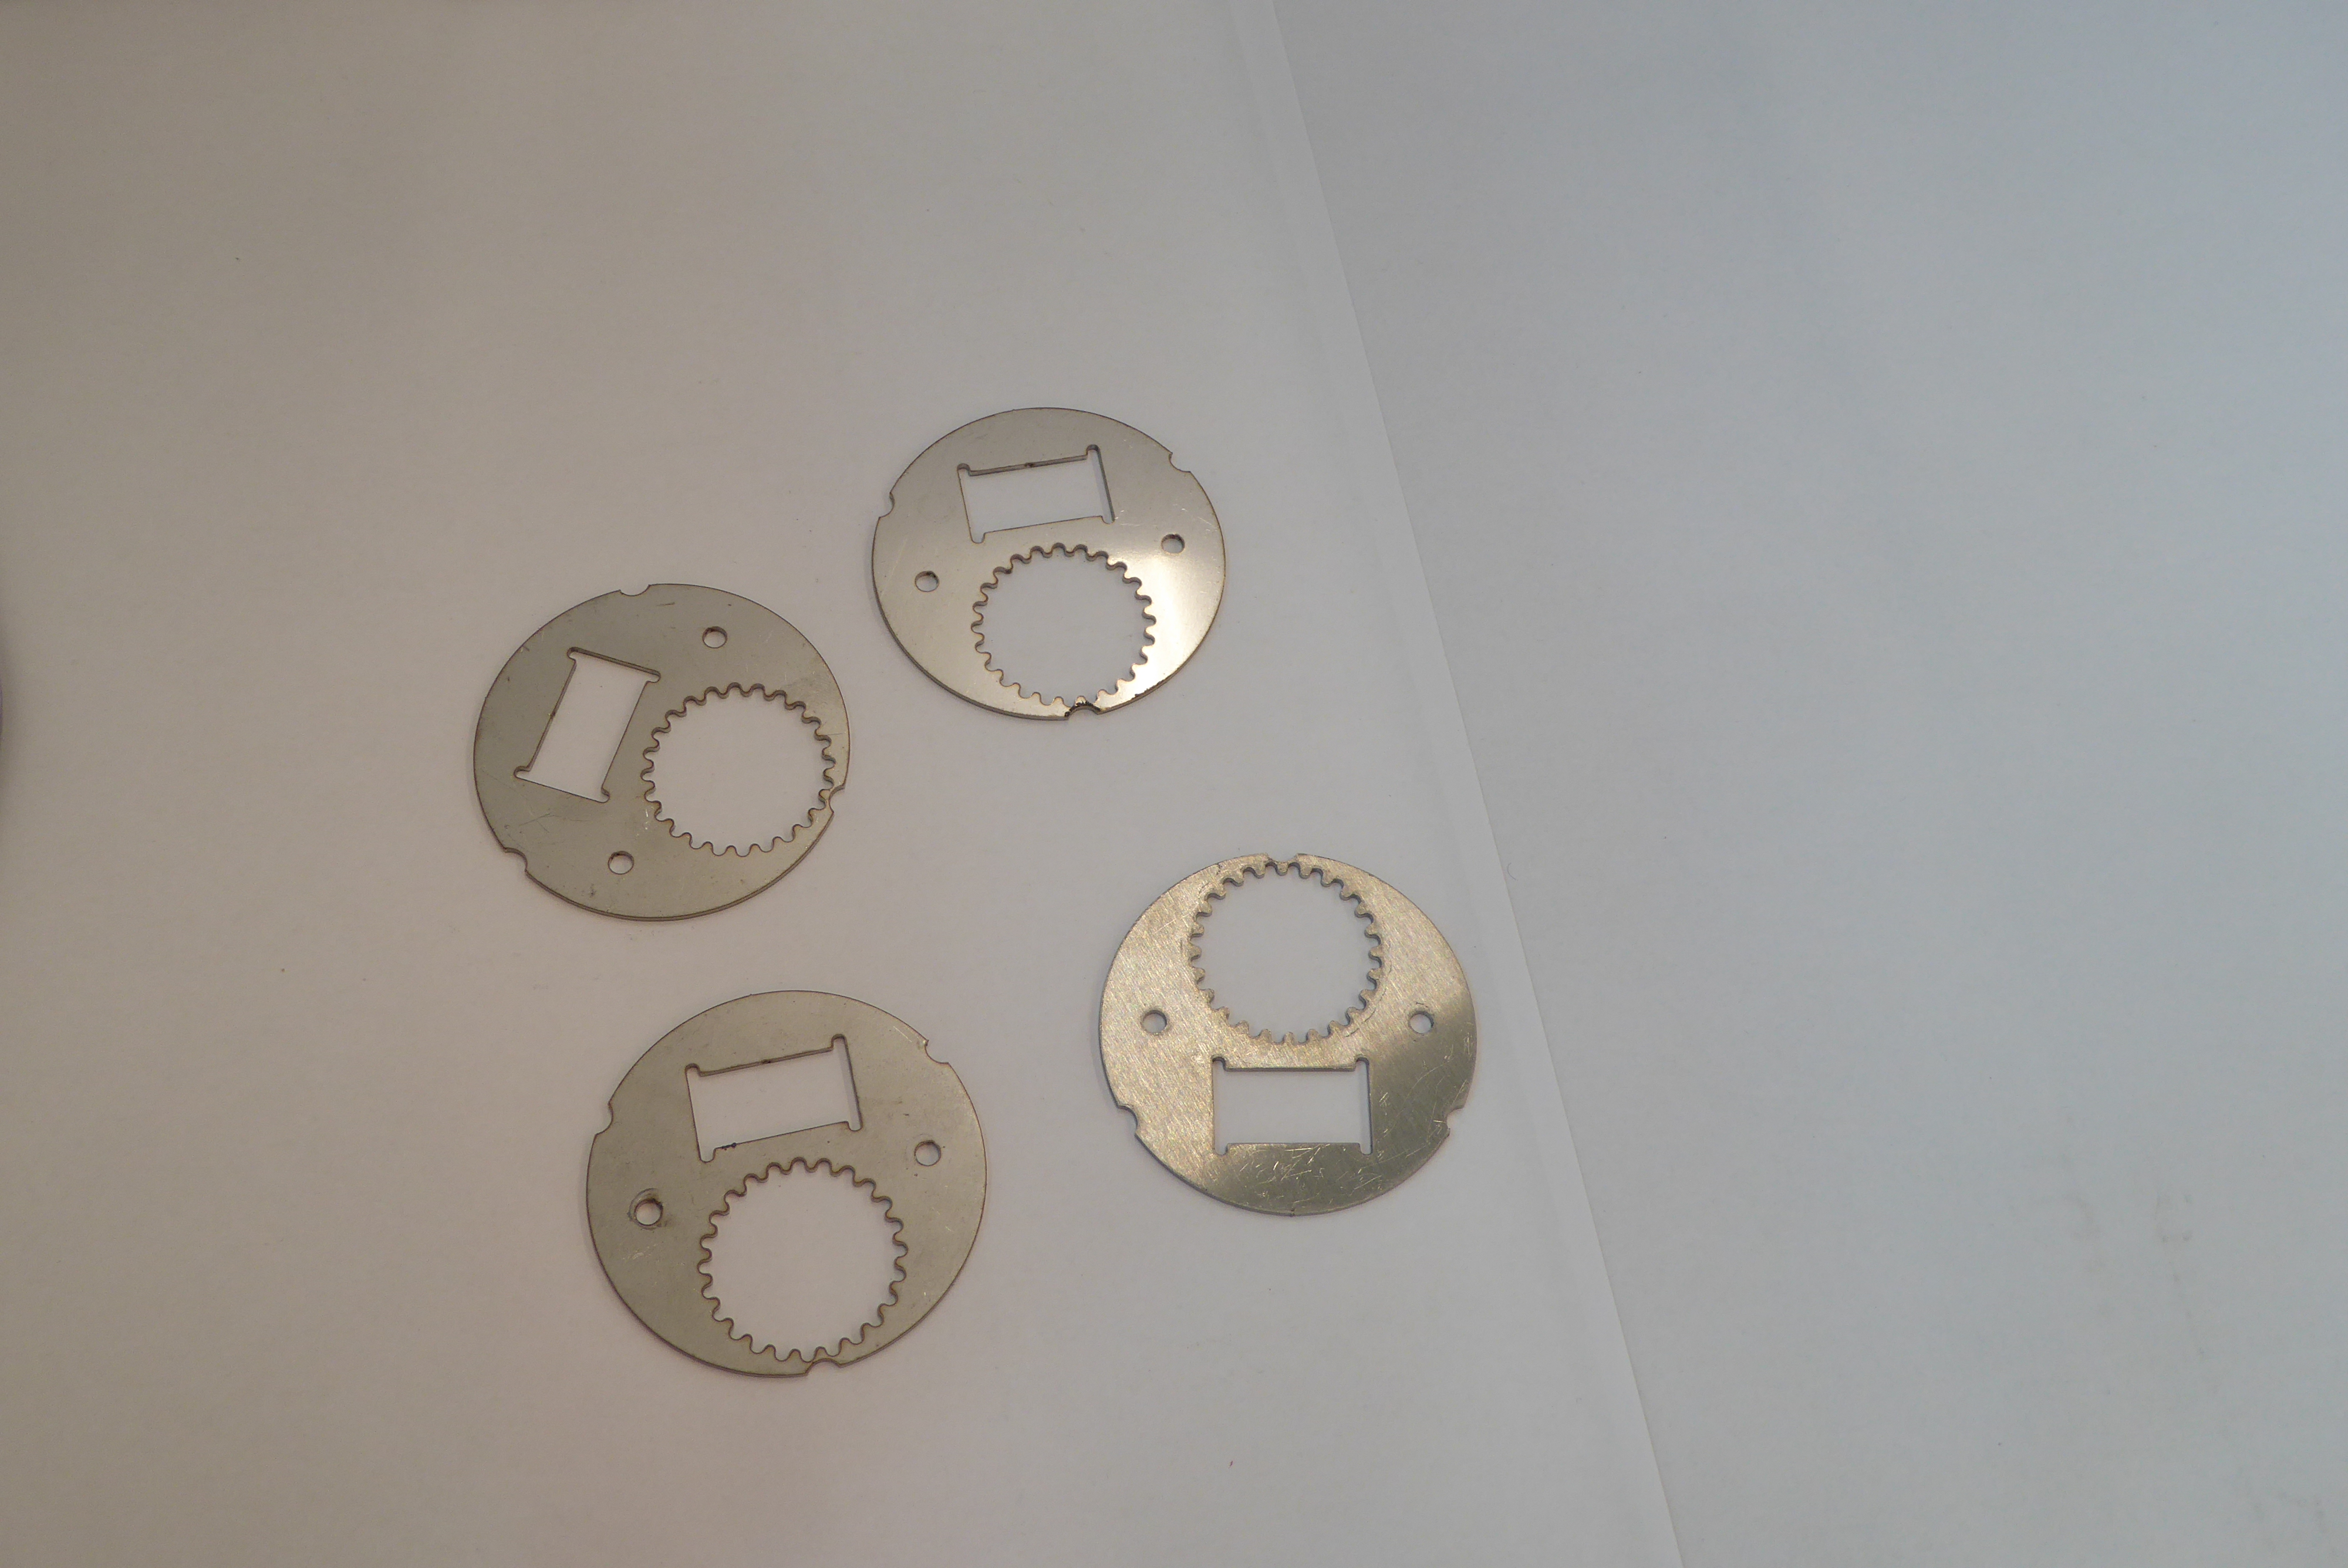
Label: Bottle Opener - Inlay